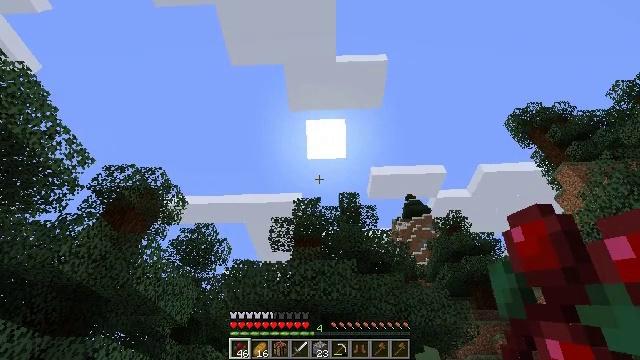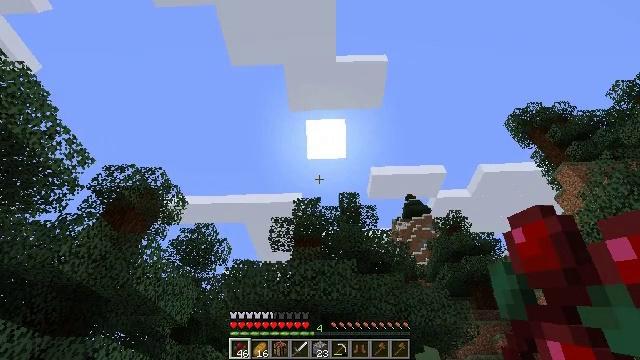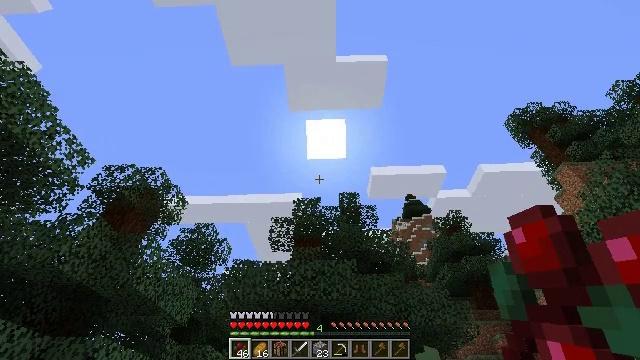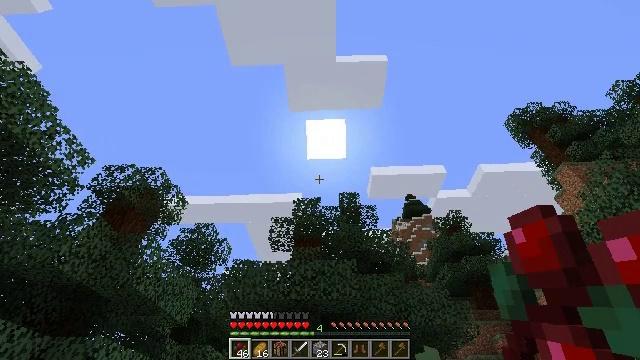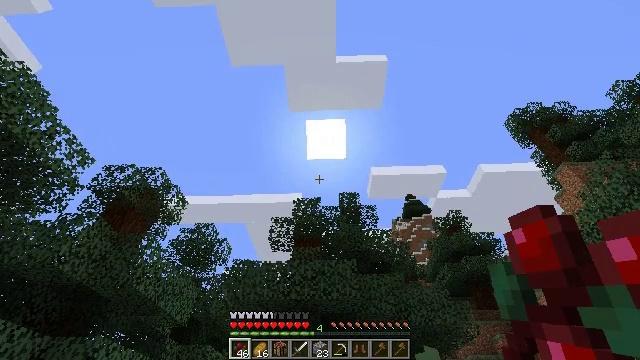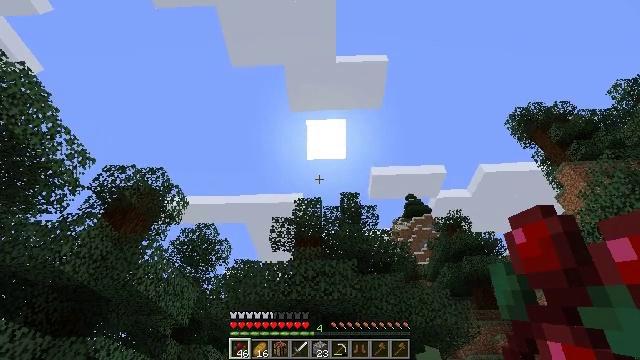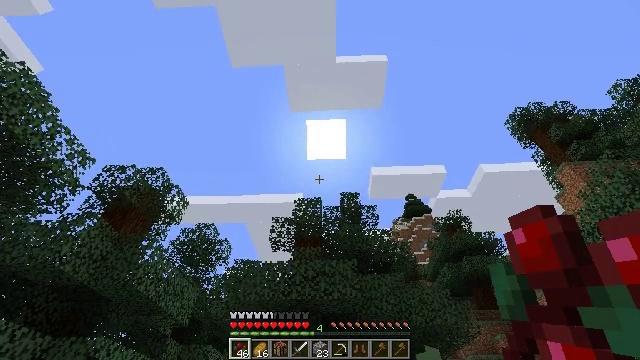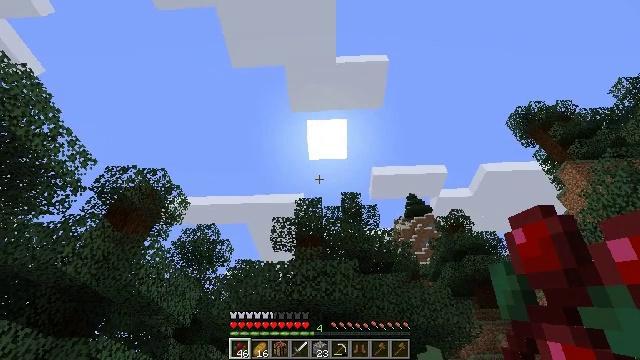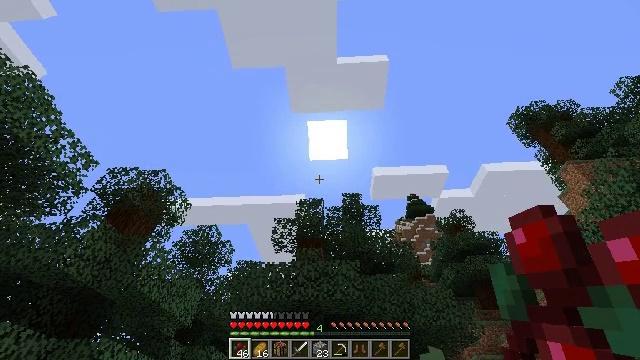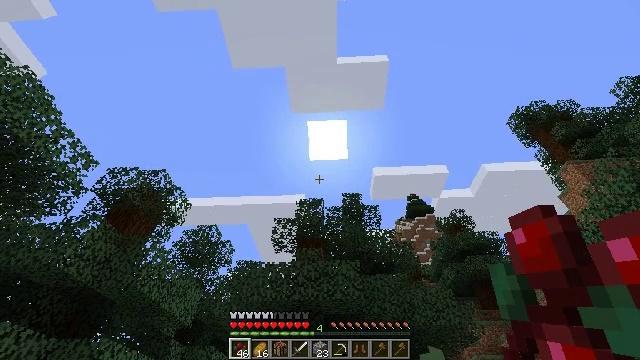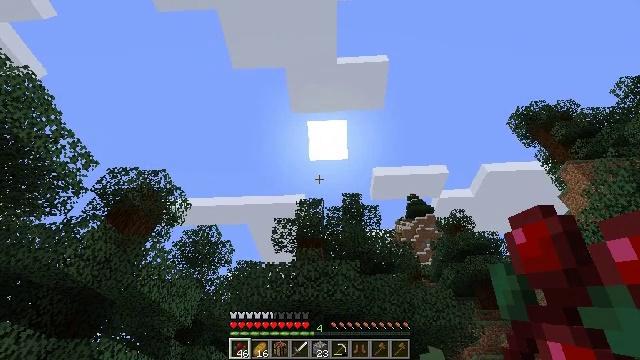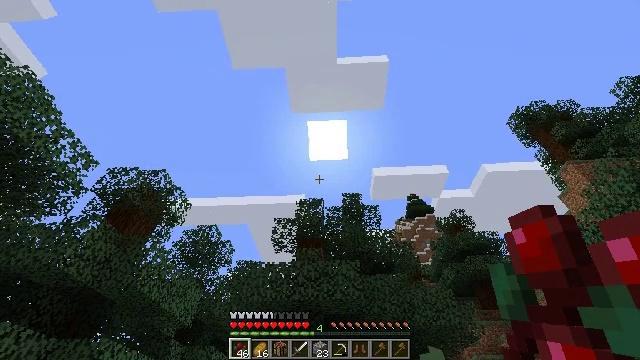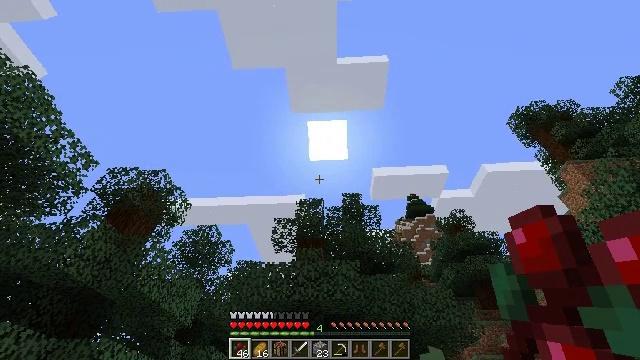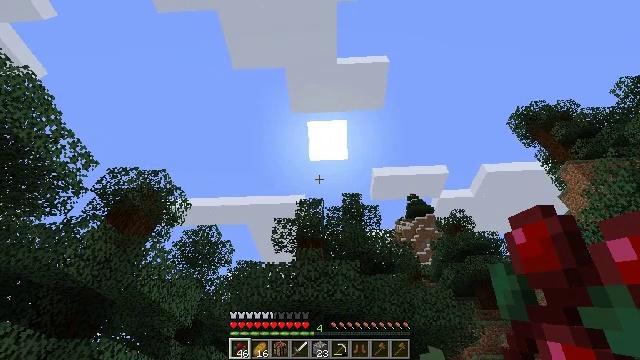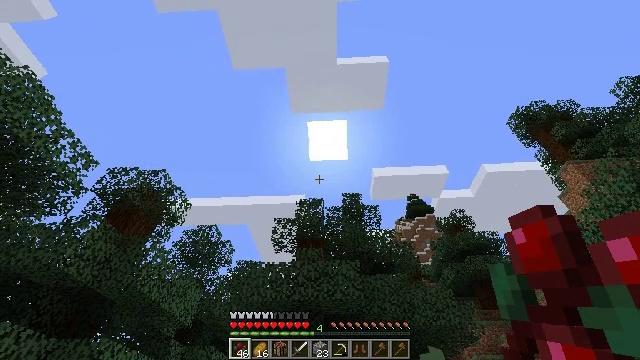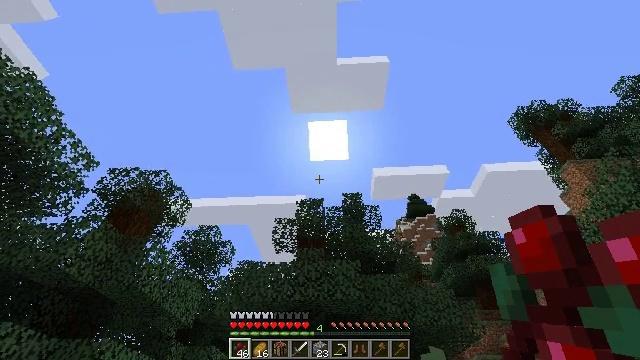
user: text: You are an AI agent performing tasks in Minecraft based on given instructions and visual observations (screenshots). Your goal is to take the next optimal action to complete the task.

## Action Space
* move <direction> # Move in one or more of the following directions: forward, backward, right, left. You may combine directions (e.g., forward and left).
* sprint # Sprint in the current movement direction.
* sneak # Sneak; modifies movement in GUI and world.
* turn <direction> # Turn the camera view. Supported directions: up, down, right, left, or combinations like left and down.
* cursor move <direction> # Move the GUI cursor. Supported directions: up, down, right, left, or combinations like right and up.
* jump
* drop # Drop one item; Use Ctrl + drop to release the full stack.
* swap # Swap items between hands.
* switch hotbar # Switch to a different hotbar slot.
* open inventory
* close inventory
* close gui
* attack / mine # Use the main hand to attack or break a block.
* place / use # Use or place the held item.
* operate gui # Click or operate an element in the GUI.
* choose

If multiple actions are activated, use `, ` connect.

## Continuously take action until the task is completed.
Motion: motion action
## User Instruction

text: Retrieve the blue bed from the ground.
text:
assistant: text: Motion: no_op
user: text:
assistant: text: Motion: no_op
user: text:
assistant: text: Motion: no_op
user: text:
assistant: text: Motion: no_op
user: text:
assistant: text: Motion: no_op
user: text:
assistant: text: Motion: no_op
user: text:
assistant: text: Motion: no_op
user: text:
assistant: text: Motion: no_op
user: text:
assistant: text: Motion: no_op
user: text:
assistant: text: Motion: no_op
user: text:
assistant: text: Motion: no_op
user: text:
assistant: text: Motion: no_op
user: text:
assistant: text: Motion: no_op
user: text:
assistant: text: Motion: no_op
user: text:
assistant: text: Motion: no_op
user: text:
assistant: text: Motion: no_op
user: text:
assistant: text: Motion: no_op
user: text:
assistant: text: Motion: no_op
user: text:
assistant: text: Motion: no_op
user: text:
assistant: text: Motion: no_op
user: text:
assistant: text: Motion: no_op
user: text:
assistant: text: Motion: no_op
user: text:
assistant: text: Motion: no_op
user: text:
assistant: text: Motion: no_op
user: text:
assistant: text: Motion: no_op
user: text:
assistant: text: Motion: no_op
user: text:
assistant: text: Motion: no_op
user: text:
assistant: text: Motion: no_op
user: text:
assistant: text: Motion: turn right
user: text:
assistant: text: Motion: no_op